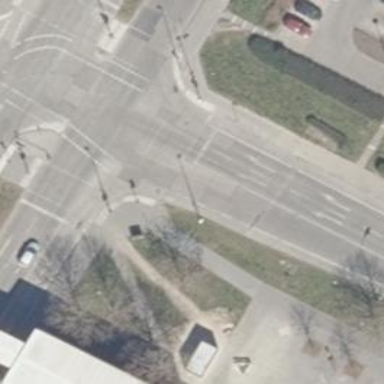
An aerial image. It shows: Secondary road with concrete surface. There are separate sidewalks on both sides and exclusive lanes for cycling on both sides too.